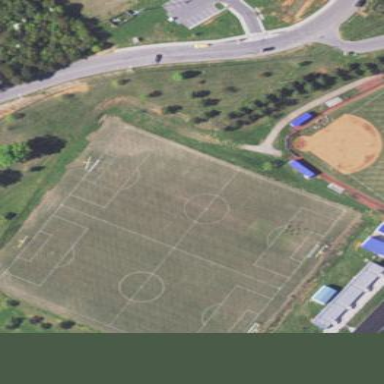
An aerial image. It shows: Soccer pitch for leisure land activities.